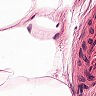
Metastatic tissue present: no